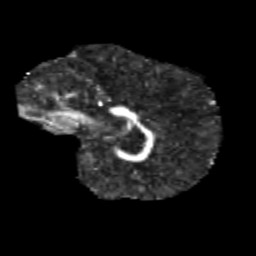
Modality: FA
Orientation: sagittal
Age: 12
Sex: male
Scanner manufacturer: siemens
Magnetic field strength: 3 T
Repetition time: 3.8 s
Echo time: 0.07 s